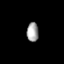
Tissue: prostate
Cell type: T cells
Senescence score: 0.7019
Nuclear area (px): 219
Mean DAPI intensity: 164.411